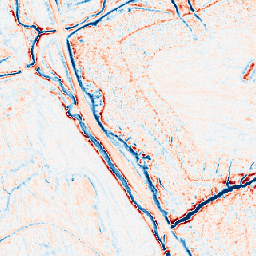
Category: edge_preserving
Decomposition family: anisotropic_diffusion
Decomposition parameters: iterations: 10
kappa: 50
gamma: 0.2
Upsampling method: nearest
Upsampling parameters: scale: 4
Upsampling scale: 4